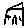
Label: house